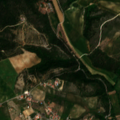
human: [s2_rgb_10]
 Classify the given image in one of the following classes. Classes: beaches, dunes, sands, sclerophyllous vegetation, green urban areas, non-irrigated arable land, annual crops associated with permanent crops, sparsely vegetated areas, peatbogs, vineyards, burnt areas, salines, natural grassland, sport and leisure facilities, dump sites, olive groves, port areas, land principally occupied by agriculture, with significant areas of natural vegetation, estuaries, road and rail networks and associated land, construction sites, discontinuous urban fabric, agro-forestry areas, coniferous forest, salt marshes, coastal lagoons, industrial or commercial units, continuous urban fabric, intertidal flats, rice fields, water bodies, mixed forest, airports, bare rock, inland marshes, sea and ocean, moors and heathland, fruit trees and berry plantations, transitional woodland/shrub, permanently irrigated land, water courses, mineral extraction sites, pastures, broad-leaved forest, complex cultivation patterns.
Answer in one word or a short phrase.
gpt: non-irrigated arable land, complex cultivation patterns, land principally occupied by agriculture, with significant areas of natural vegetation